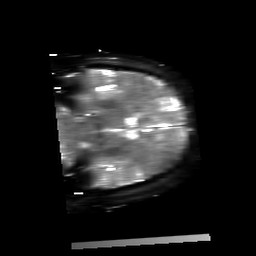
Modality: T2starmap
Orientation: coronal
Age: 38
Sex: male
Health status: ill